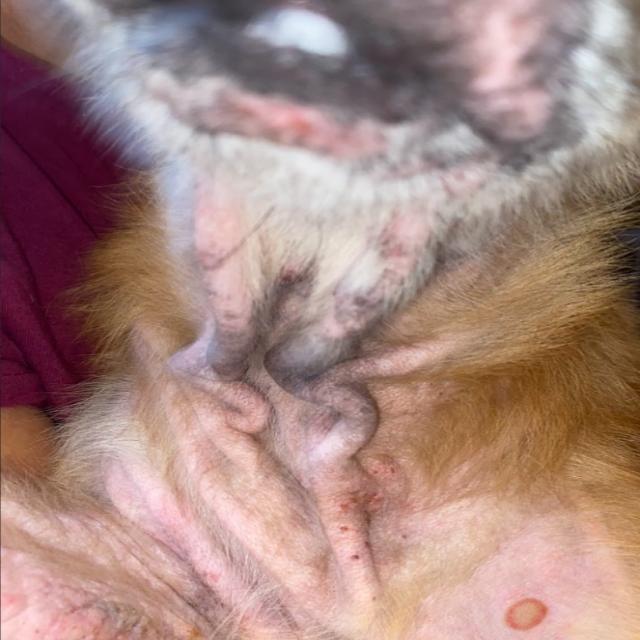
Canine ringworm (Dermatophytosis) — fungal infection caused by Microsporum or Trichophyton. Presents with circular alopecia, scaling, crusting, and broken hairs.